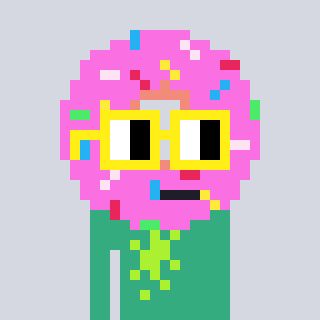
a pixel art character with square yellow glasses, a doughnut-shaped head and a teal-colored body on a cool background